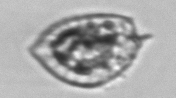
Label: Prorocentrum_micans